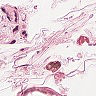
Metastatic tissue present: no